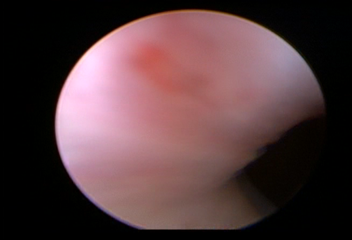
Modality: WLC
Class: Normal mucosa
Bladder cancer association: No